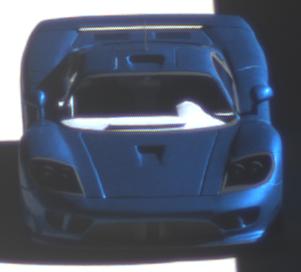
Make: Saleen
Model: S7
Detailed model: -
Model produced from: 2000
Model produced until: 2008
Doors: 2
Color: blue
Road condition: dry road
Daytime: morning or afternoon
Contrast: high contrast